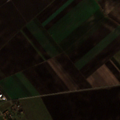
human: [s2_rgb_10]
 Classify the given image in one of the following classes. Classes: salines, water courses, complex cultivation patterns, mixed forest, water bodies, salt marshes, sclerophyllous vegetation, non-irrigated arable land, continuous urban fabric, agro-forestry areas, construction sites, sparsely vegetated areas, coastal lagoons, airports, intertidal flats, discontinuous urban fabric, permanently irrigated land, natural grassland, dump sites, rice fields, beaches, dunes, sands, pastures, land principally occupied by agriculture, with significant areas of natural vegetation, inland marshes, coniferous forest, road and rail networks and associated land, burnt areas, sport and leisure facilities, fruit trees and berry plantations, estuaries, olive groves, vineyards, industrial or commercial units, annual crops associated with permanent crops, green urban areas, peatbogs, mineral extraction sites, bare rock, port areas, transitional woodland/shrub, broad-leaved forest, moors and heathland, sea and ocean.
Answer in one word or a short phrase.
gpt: industrial or commercial units, non-irrigated arable land